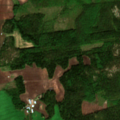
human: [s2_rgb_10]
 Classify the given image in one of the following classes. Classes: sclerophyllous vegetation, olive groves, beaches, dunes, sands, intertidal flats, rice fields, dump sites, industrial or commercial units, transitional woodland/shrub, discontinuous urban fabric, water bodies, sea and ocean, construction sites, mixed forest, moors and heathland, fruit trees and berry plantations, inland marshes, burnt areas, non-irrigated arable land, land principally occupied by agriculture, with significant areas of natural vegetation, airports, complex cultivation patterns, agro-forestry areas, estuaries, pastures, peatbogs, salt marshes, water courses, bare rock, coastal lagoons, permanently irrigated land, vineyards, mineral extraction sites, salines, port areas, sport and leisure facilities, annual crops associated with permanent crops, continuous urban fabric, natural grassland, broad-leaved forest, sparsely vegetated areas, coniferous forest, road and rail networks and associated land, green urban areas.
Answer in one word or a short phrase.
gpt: non-irrigated arable land, land principally occupied by agriculture, with significant areas of natural vegetation, coniferous forest, mixed forest, transitional woodland/shrub